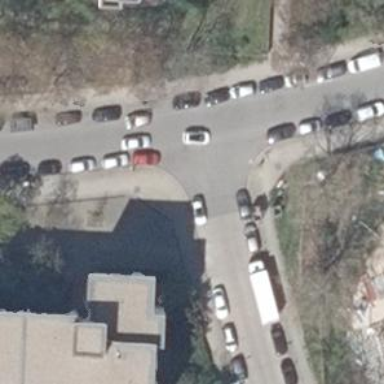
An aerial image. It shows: Sidewalk along the footway.